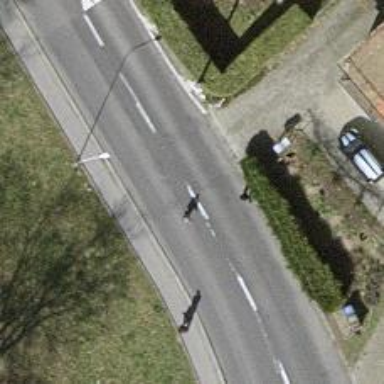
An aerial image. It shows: Tertiary road with asphalt surface.